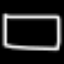
Label: square